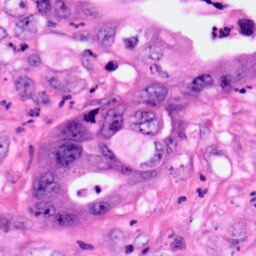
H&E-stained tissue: Pancreatic